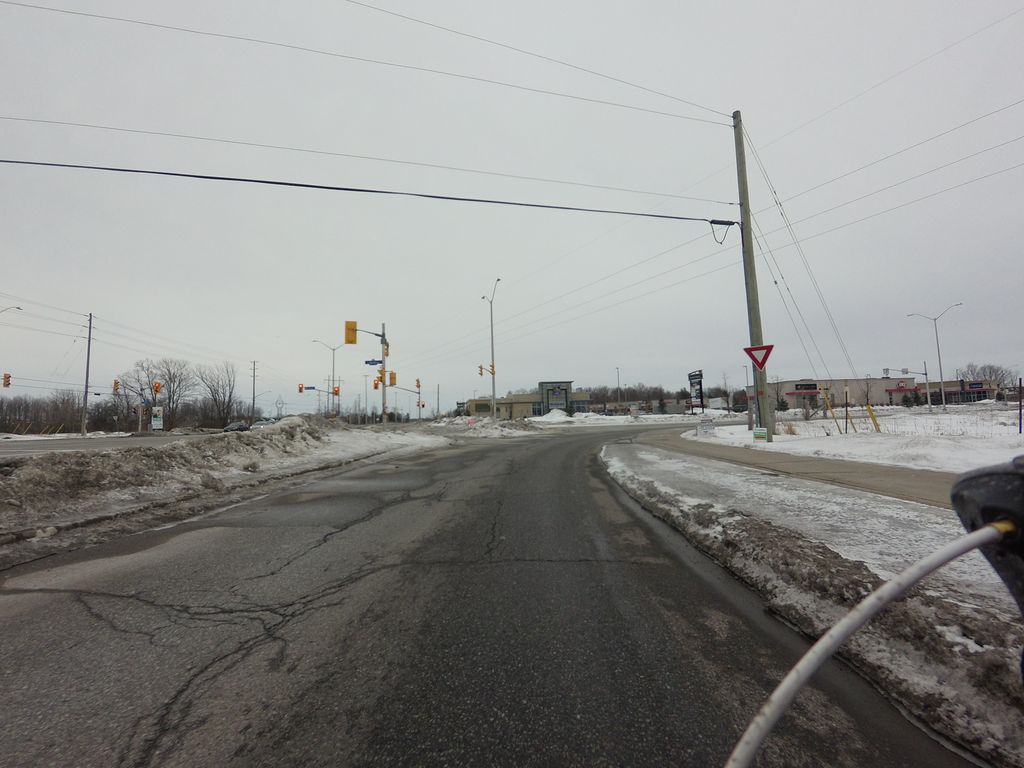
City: ottawa-gatineau